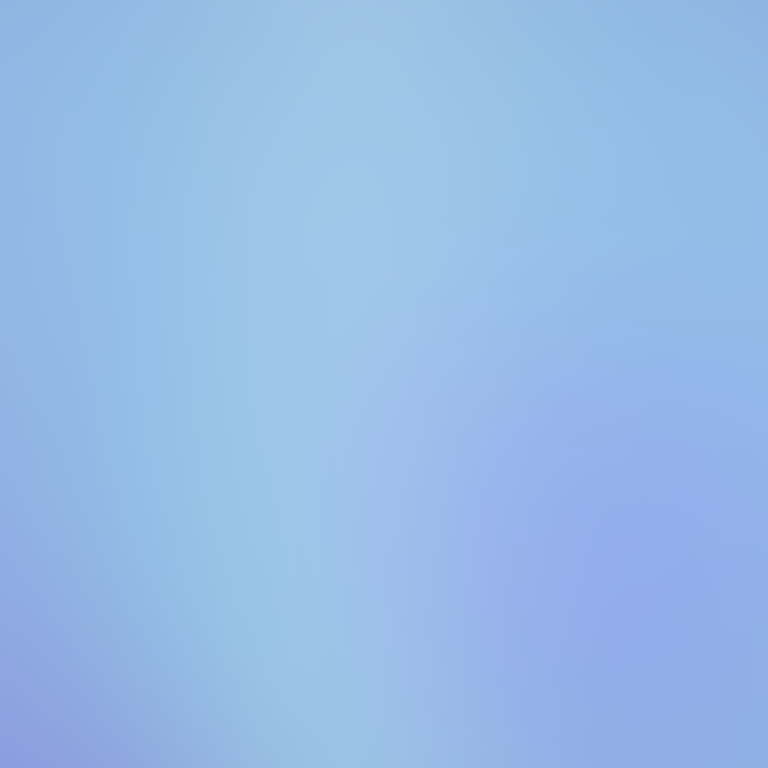
Abstract light effect, smooth gradient from soft blue to light purple, calm atmosphere, diffuse light, no room, no furniture, no objects.